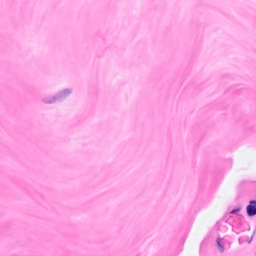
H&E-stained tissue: Breast